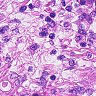
Metastatic tissue present: yes